Interaction volume radius: 5 \u00c5
Interaction volume height: 10 \u00c5
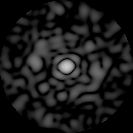
Disorder parameter: 0.7636